Current action and preconditions to check: trajectory_clear

Your task: For each precondition in the list above, predict whether it will hold at this action.

Consider the current scene as observed from the mobile robot's camera, and analyze the predicted future states of all dynamic agents (e.g., people, animals, vehicles, or any moving entities) within the NEXT SECOND.

IMPORTANT: Only answer "very likely" if you are absolutely certain—based on strong, clear evidence—that a dynamic agent will violate the precondition in the predicted future state. Do NOT answer "very likely" for unlikely, ambiguous, or low-probability risks.

Ask yourself for each precondition: Is there a high probability, with clear and convincing evidence, that the predicted future states of any dynamic agent will interfere with the predicted future state of the currently executing action within the NEXT SECOND, causing that precondition to fail?

Assess the risk level based on these predictions. Use "likely" or "very likely" if motions create a clear risk of interference.

Use "neutral" or "improbable" if agents are nearby but their predicted paths are clearly diverging or non-conflicting.

Failure Risk Categories: "very improbable", "improbable", "neutral", "likely", "very likely"

Answer Format: Output ONLY the probability_of_failure value from these categories: "very improbable", "improbable", "neutral", "likely", "very likely"

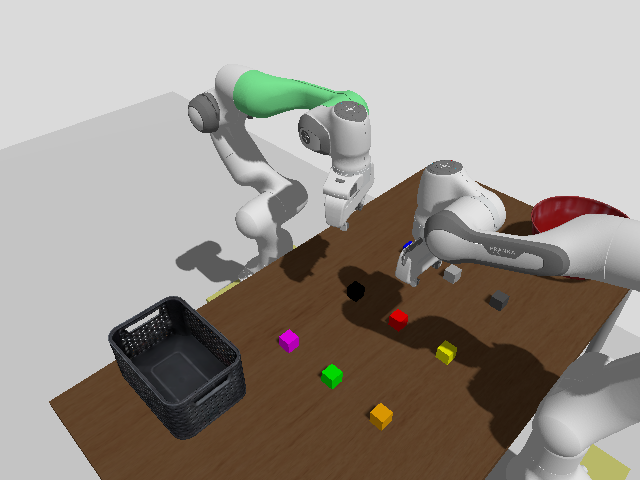

Answer: likely